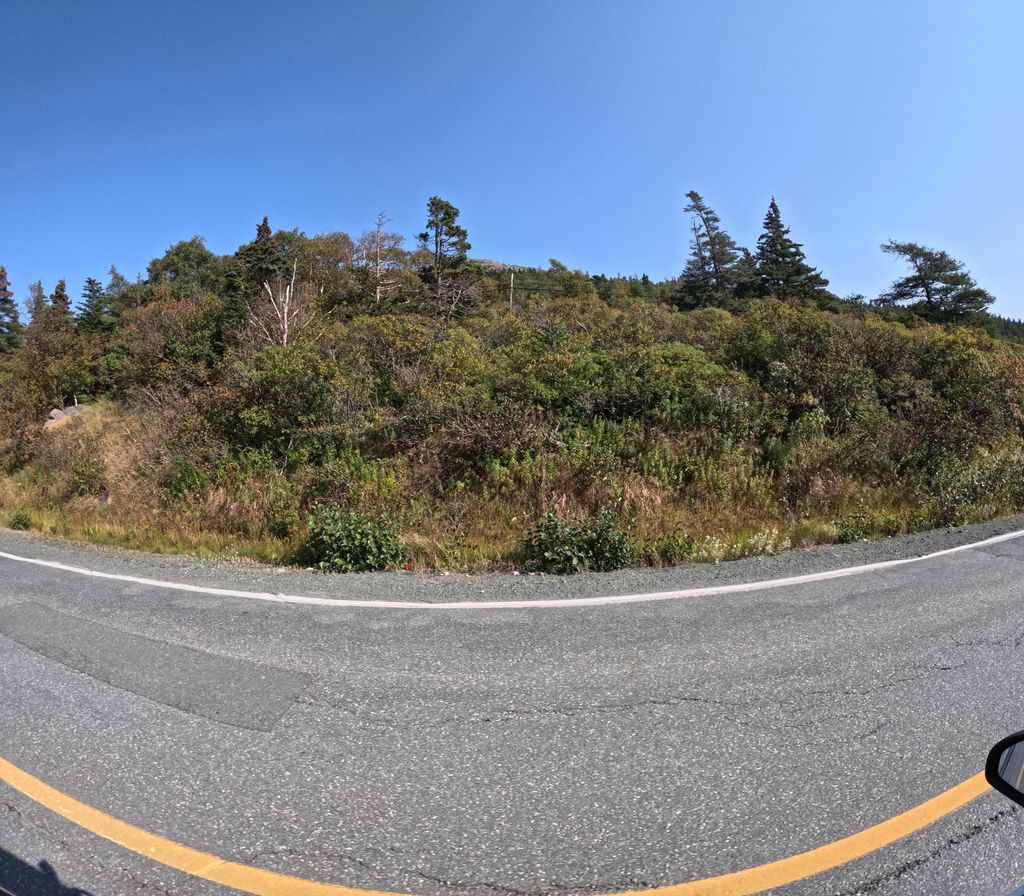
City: st_johns